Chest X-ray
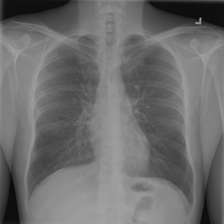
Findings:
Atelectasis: negative
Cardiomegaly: negative
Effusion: negative
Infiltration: positive
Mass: negative
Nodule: negative
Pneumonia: negative
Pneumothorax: negative
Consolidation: negative
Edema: negative
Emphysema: negative
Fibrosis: negative
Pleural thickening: negative
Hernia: negative